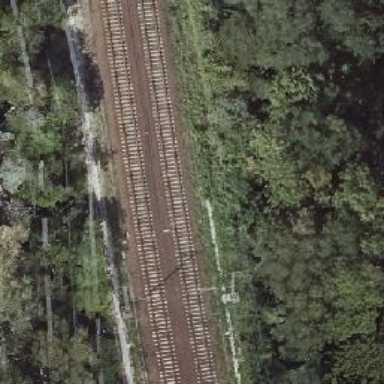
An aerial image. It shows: Railway signal.